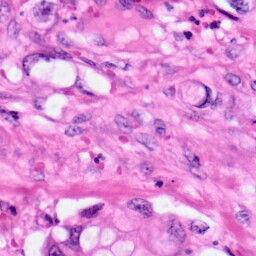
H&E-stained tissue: Pancreatic